Question: models.py
'''
TITLE = (
('Classroom', 'Classroom'),
('Playground', 'Playground'),
('Staff Room','Staff Room'),
)
class Location(models.Model):
user = models.ForeignKey(User,null=True)
title = models.CharField('Incident Type', max_length=200,default=TITLE)
parent_location_id = models.CharField('Parent Location', max_length=100, null=True, blank=True)
is_active = models.BooleanField('Is Active', default=True)
def location_title(sender, instance, created, **kwargs):
if instance.is_superuser and not instance.location.is_active:
instance.location.is_active=True
instance.location.save()
post_save.connect(location_title, sender=User)
'''
I want to insert the default data into database with certain conditions.This should happen while creating superuser via 'manage.py createsuperuser' comment.
I don't know it is possible with django,but it is the requirement.I tried with the above code.I am getting the error "AttributeError: 'User' object has no attribute 'location'
" while creating superuser.
The sample what i required is given below

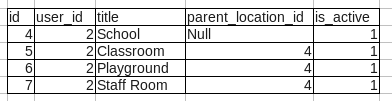
Answer: Try this function as signal handler:
'''
def location_title(sender, instance, created, **kwargs):
# Don't fire up on updates.
if not created:
return
# Only handle new superusers.
if not instance.is_superuser or not instance.is_active:
return
# Create a 'Location' entry for new superuser.
l = Location(user_id=instance.pk)
l.save()
post_save.connect(location_title, sender=User)
'''
Adding choices to model field:
Django CharField has a named argument 'choices' that allows you to give the end user a list of possible values, and a proper validation of them in forms. The format of the iterable is as follows '<internal_value>, <display_value>'. Once a field has been passed a 'choices' argument, you can access display value connected to it's internal value with 'instance.get_<field_name>_display()' method.
The choices iterable could look like this:
'''
class Location(models.Model):
class Title:
CLASSROOM = 'classroom'
PLAYGROUND = 'playground'
STAFF_ROOM = 'staff_room'
TITLE_CHOICES = (
(Title.CLASSROOM, 'Classroom'),
(Title.PLAYGROUND, 'Playground'),
(Title.STAFF_ROOM, 'Staff Room'),
)
user = models.ForeignKey(User,null=True)
title = models.CharField('Incident Type', max_length=200,choices=TITLE_CHOICES,default=Title.CLASSROOM)
parent_location_id = models.CharField('Parent Location', max_length=100, null=True, blank=True)
is_active = models.BooleanField('Is Active', default=True)
'''
The final solution is the following:
'''
class Location(models.Model):
class Title:
CLASSROOM = 'classroom'
PLAYGROUND = 'playground'
STAFF_ROOM = 'staff_room'
BASE_LOCATION = Title.CLASSROOM
TITLE_CHOICES = (
(Title.CLASSROOM, 'Classroom'),
(Title.PLAYGROUND, 'Playground'),
(Title.STAFF_ROOM, 'Staff Room'),
)
user = models.ForeignKey(User,null=True)
title = models.CharField('Incident Type', max_length=200,choices=TITLE_CHOICES,default=Title.CLASSROOM)
parent_location_id = models.CharField('Parent Location', max_length=100, null=True, blank=True)
is_active = models.BooleanField('Is Active', default=True)
def location_title(sender, instance, created, **kwargs):
# Don't fire up on updates.
if not created:
return
# Only handle new superusers.
if not instance.is_superuser or not instance.is_active:
return
# Create a 'Location' entry for new superuser.
base = Location(user_id=instance.pk, title=Location.BASE_LOCATION)
base.save()
for value, _ in Location.TITLE_CHOICES:
if value == Location.BASE_LOCATION:
continue
l = Location(user_id=instance.pk, title=value, parent_location_id=base.pk)
l.save()
post_save.connect(location_title, sender=User)
'''